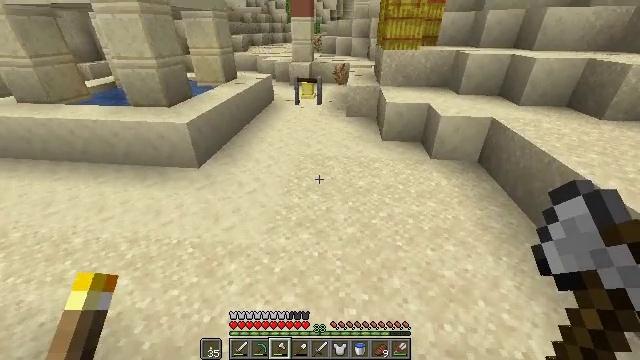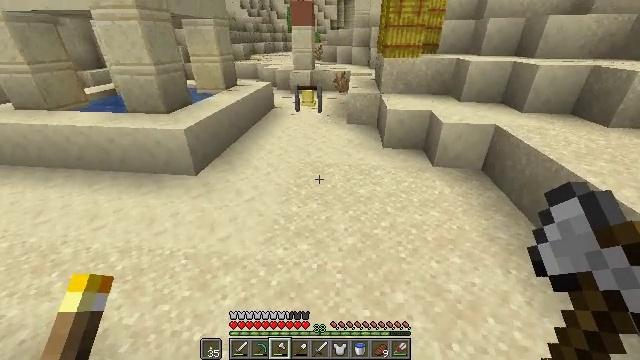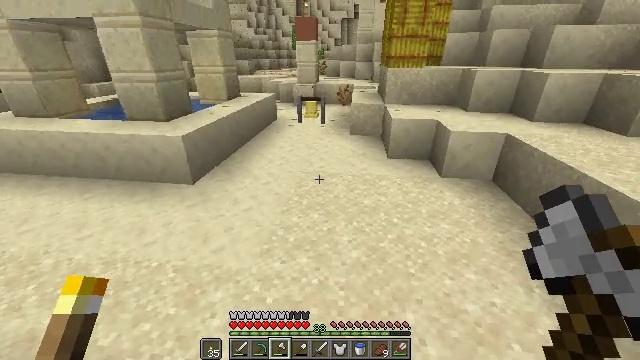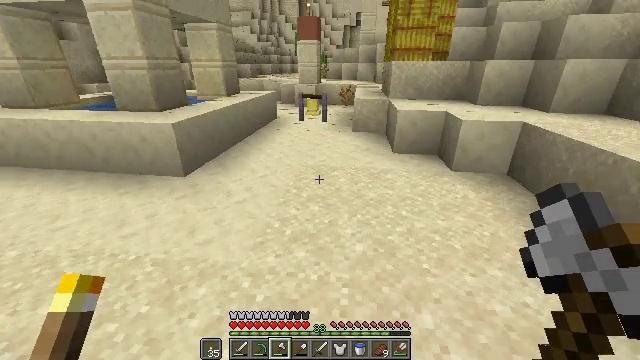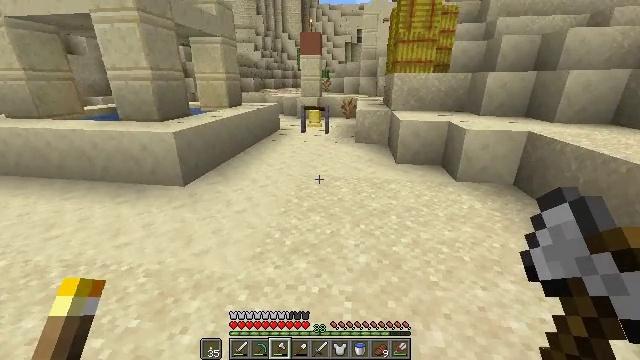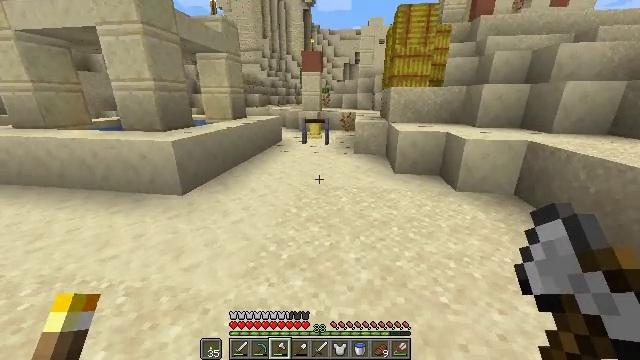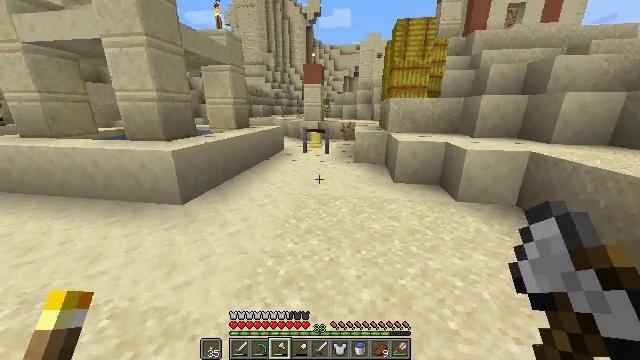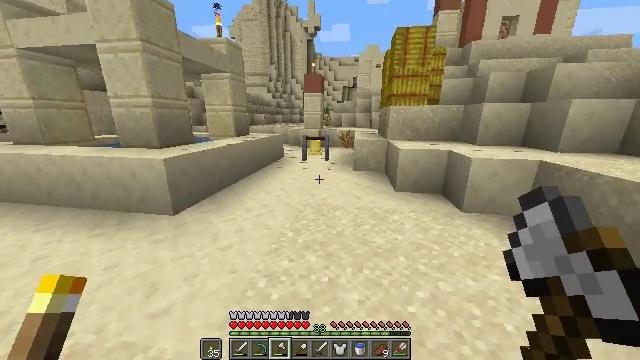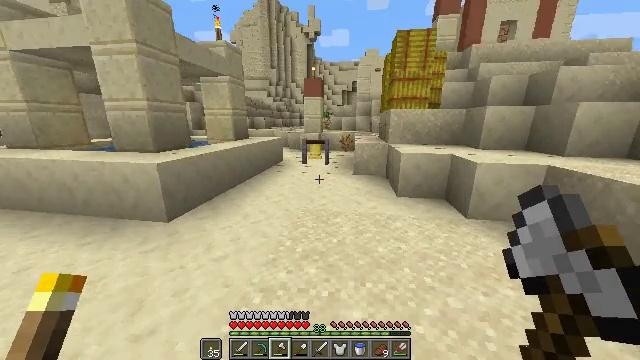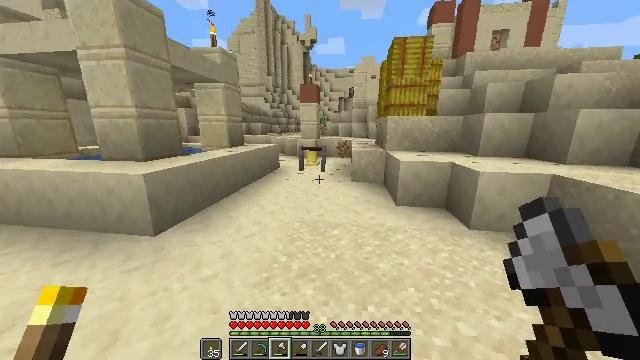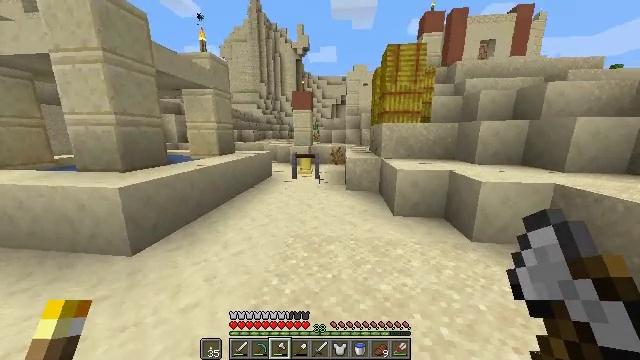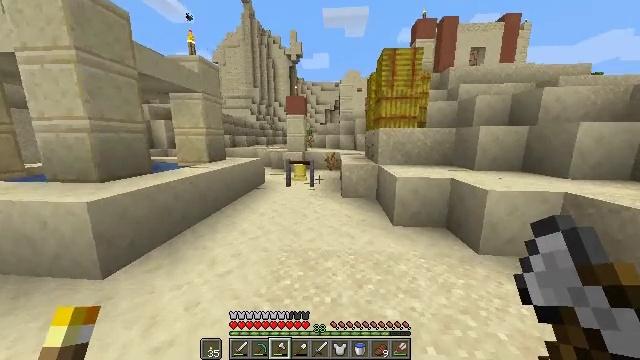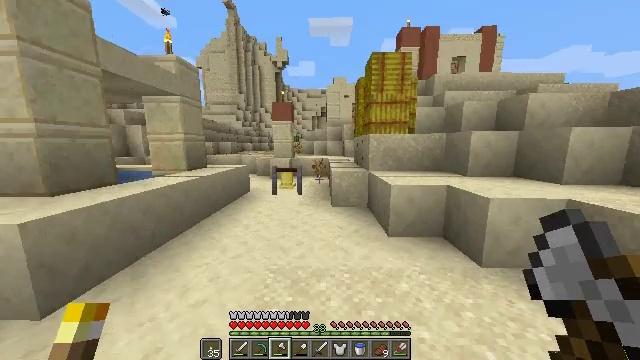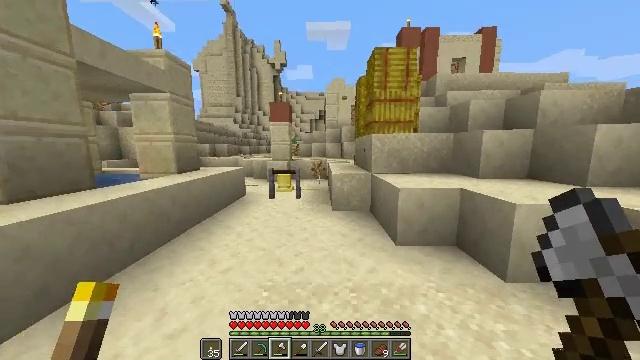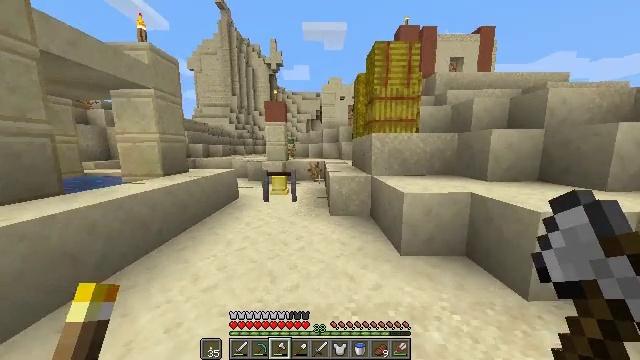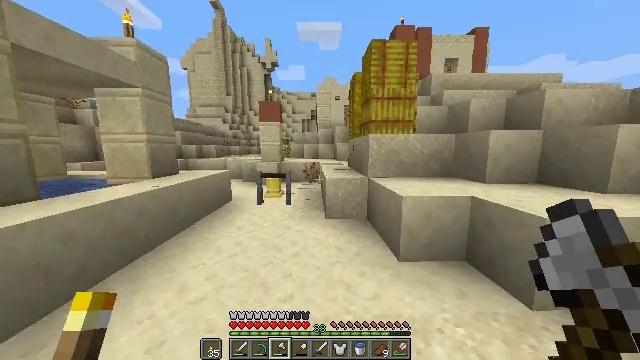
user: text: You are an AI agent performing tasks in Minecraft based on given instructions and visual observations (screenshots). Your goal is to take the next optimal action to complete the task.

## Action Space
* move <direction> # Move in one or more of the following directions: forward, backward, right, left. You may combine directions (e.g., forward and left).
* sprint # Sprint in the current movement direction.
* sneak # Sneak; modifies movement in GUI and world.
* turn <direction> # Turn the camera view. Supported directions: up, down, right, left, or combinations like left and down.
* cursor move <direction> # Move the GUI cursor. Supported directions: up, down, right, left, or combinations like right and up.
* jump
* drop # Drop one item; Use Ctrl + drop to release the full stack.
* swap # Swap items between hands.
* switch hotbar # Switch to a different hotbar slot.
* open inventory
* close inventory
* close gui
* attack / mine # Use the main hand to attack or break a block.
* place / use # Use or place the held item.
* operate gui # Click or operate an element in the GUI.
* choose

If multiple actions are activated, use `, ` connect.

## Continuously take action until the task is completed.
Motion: motion action
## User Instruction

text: Break the bell in the village.
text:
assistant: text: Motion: move forward, turn up
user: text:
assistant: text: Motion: move forward, turn up
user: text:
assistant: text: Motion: move forward, turn up
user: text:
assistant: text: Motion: move forward, sprint, turn up
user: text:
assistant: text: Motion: move forward, sprint, turn up
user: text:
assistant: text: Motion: move forward, sprint, turn up
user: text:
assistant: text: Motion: move forward, sprint, turn up
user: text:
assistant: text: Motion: move forward, sprint
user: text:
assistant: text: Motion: move forward, sprint, turn up
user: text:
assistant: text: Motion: move forward, sprint, turn right and up
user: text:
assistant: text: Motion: move forward, sprint, turn right and up
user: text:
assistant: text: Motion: move forward, sprint, turn right and up
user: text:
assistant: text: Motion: move forward, sprint
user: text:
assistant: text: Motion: move forward, sprint
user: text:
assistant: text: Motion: move forward, sprint, turn right
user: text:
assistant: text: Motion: move forward, sprint, turn right
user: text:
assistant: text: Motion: move forward, sprint, turn right
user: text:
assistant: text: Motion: move forward, sprint
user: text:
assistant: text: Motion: move forward, sprint, turn left
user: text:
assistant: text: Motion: move forward, sprint, turn left and down
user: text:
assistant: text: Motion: move forward, sprint, turn left
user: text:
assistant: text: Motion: move forward, sprint, turn left and down
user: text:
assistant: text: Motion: move forward, sprint, turn left and down
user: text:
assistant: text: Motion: move forward, sprint, turn left and down
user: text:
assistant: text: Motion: move forward, sprint, turn left and down
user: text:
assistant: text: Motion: move forward, sprint
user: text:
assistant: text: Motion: move forward, sprint, turn left and down
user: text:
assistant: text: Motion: move forward, sprint, turn left
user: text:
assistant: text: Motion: move forward, turn left
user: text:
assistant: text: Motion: move forward, turn left